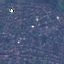
Label: Residential